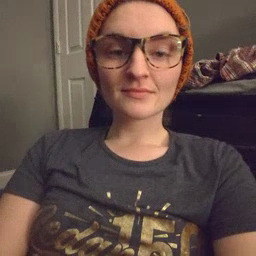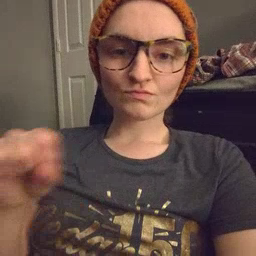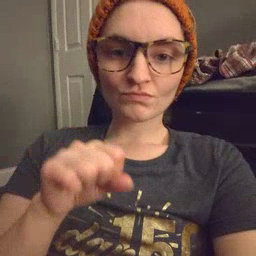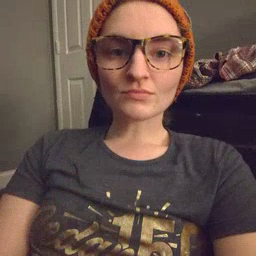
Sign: shoe